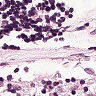
Metastatic tissue present: no